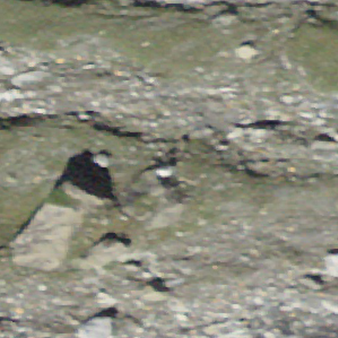
Label: bouldering_area